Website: macys
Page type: gifting
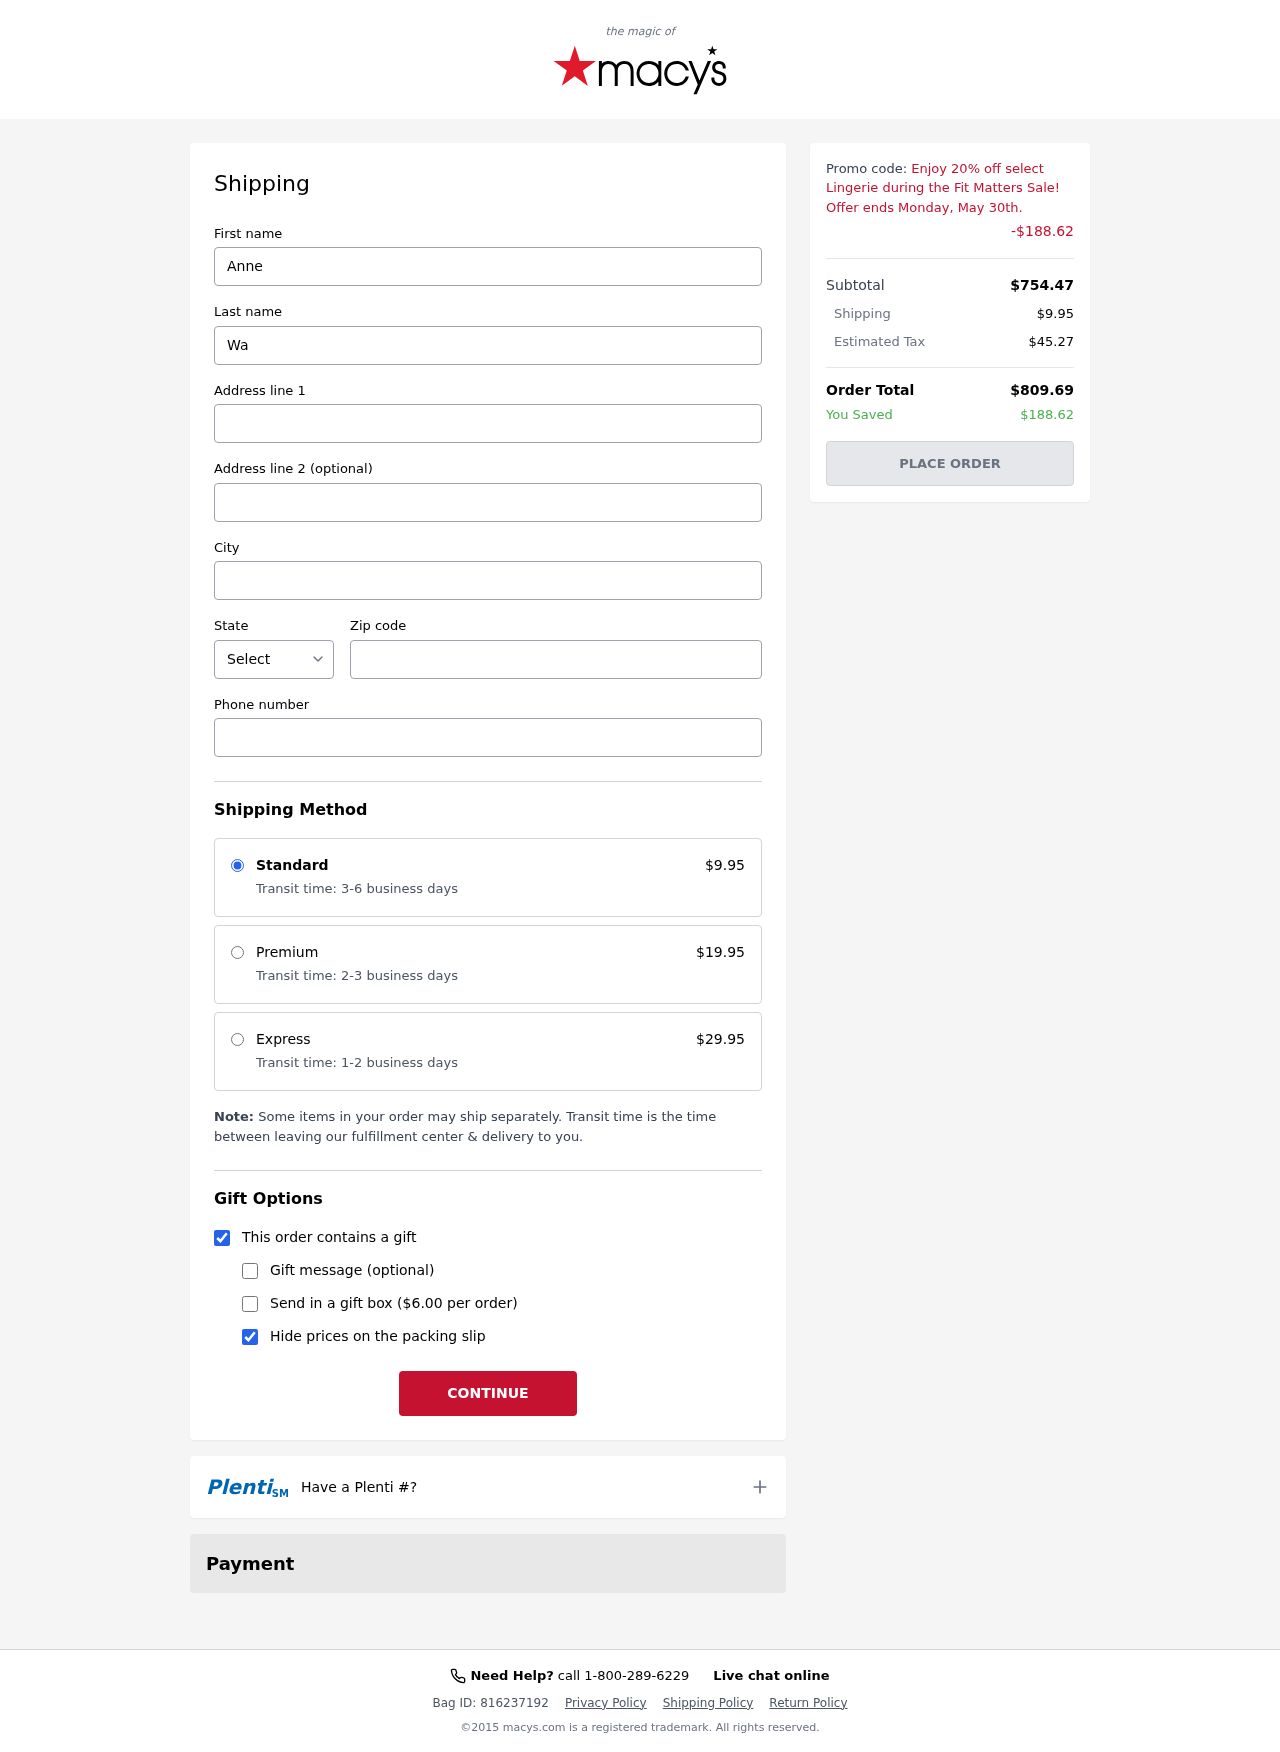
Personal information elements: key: PII_CITY
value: Allisonville
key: PII_FIRSTNAME
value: Anne
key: PII_LASTNAME
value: Warren
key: PII_PHONE
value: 4149141127
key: PII_POSTCODE
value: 43267
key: PII_STATE_ABBR
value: FL
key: PII_STREET
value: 1663 Christopher Spurs
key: PII_STREET2
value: Apt. 692
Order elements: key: ORDER_SHIPPING_COST
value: $9.95
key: ORDER_DISCOUNT
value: -$188.62
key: ORDER_SUBTOTAL
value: $754.47
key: ORDER_TAX
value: $45.27
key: ORDER_TOTAL
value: $809.69
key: ORDER_SAVINGS
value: $188.62